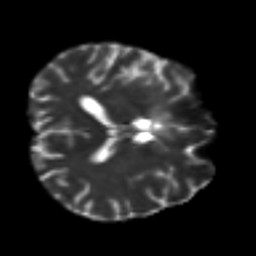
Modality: T2w
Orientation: axial
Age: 45
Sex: male
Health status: ill
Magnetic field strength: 3 T
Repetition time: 9 s
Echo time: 0.093 s